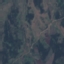
Label: HerbaceousVegetation